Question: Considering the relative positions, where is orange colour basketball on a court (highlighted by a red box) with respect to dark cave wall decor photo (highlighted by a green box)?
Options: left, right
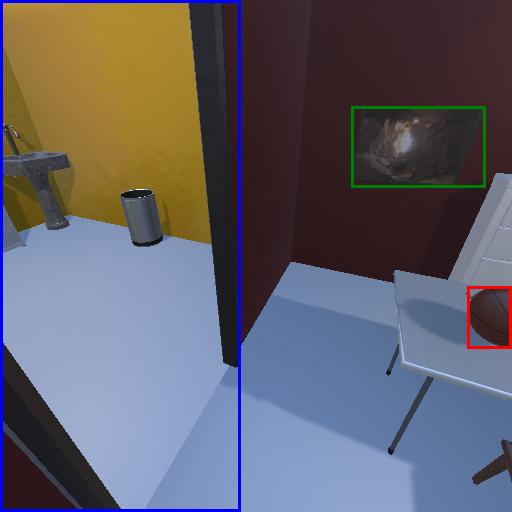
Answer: left